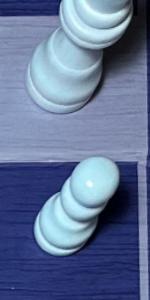
Label: Pawn_White